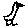
Label: bird